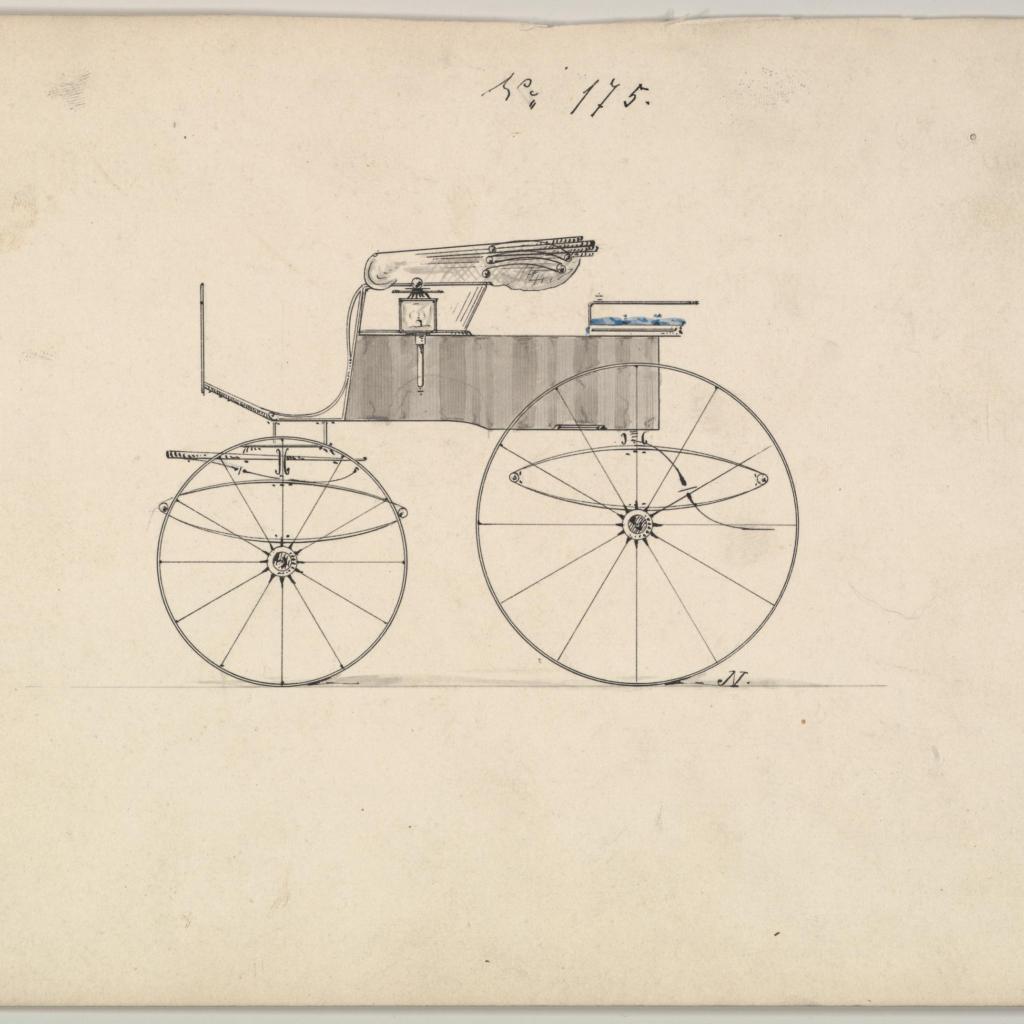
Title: Design for Stanhope Phaeton, no. 175
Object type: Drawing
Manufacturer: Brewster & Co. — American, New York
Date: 1850–74
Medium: Pen and black ink, watercolor and gouache
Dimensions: sheet: 6 1/4 x 9 1/8 in. (15.9 x 23.2 cm)
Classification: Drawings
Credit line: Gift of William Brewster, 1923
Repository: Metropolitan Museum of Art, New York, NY